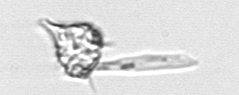
Label: Protoperidinium